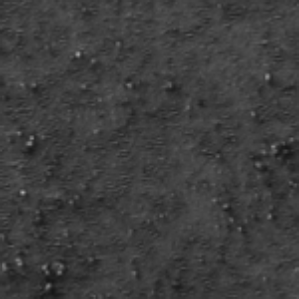
Label: frost